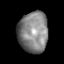
Tissue: prostate
Cell type: Myeloid cells
Senescence score: 0.3329
Nuclear area (px): 1190
Mean DAPI intensity: 132.074